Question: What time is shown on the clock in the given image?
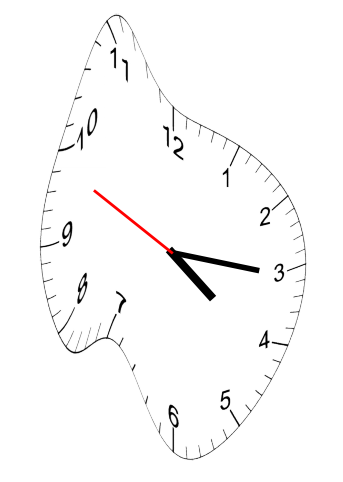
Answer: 04:15:49